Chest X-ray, PA view. Patient: 40 years old, sex F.
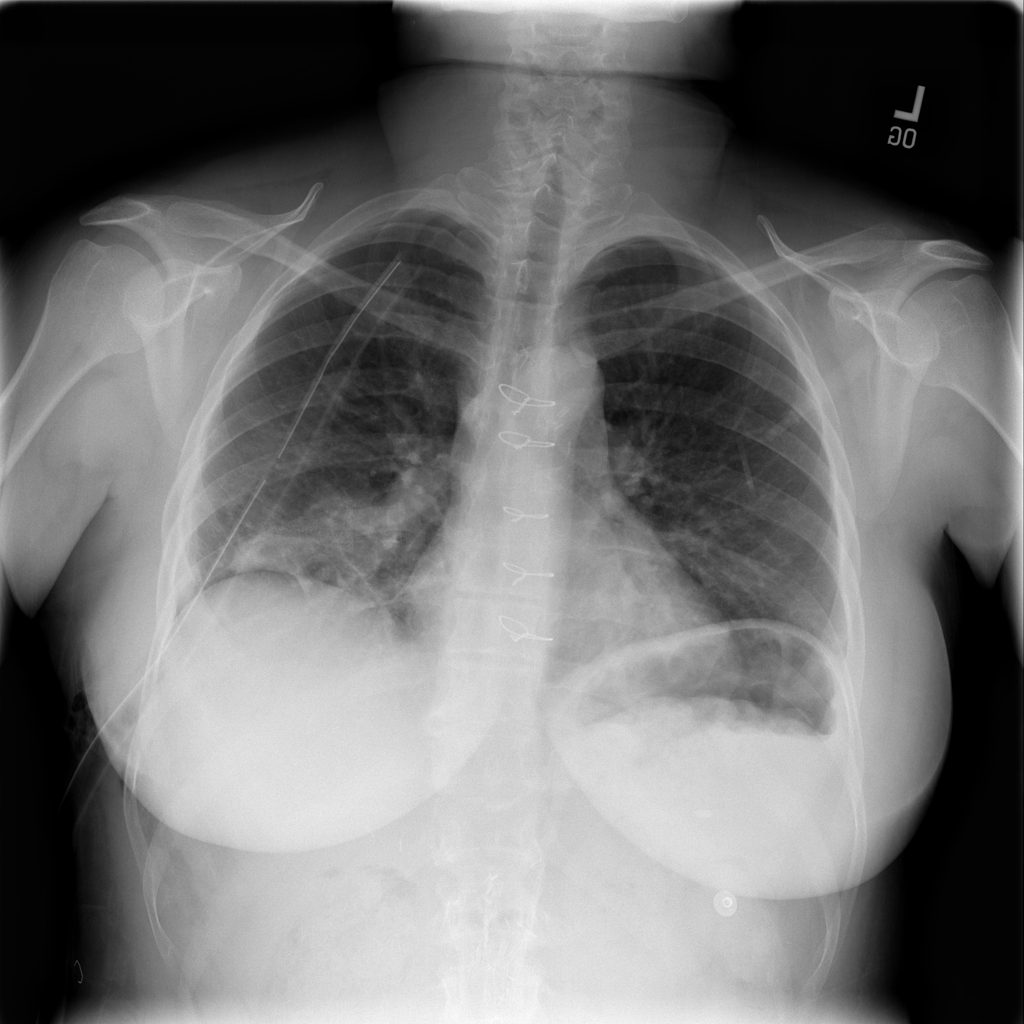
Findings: Pneumothorax